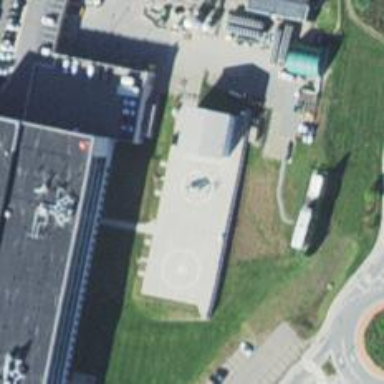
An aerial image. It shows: Image of helipad at airport.